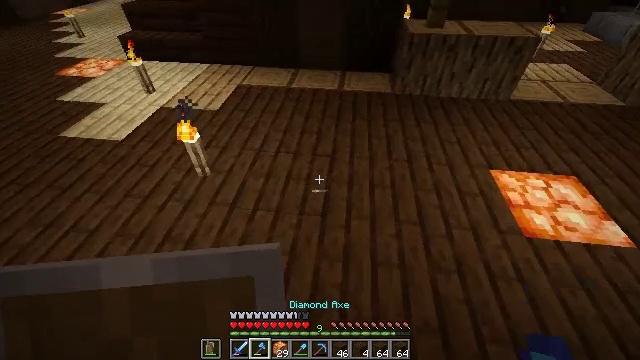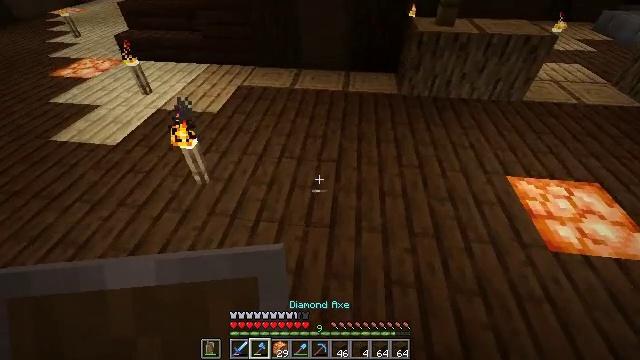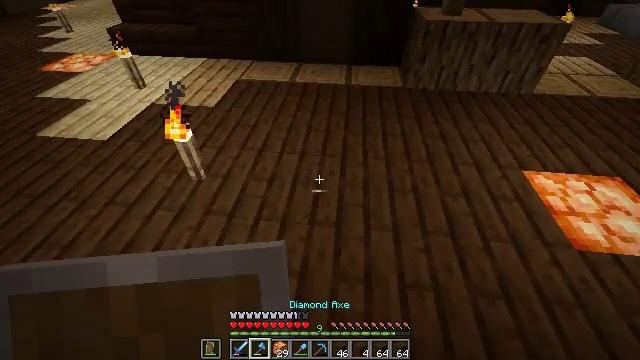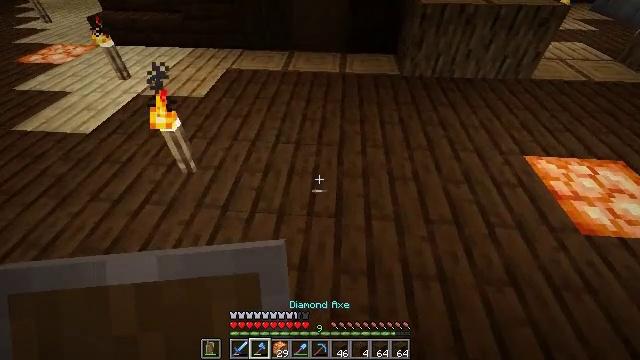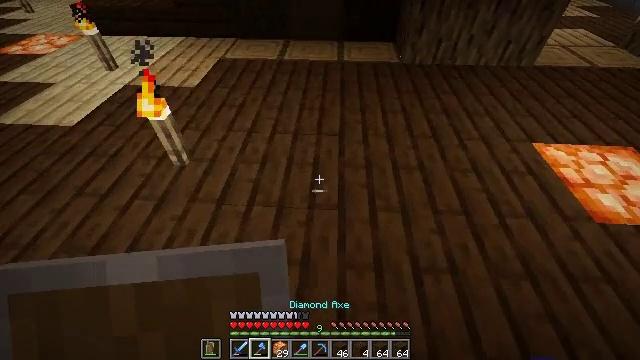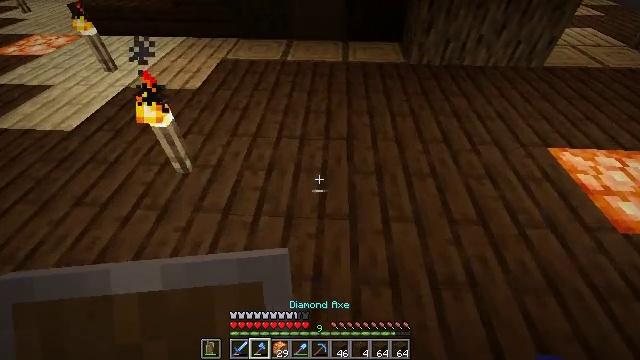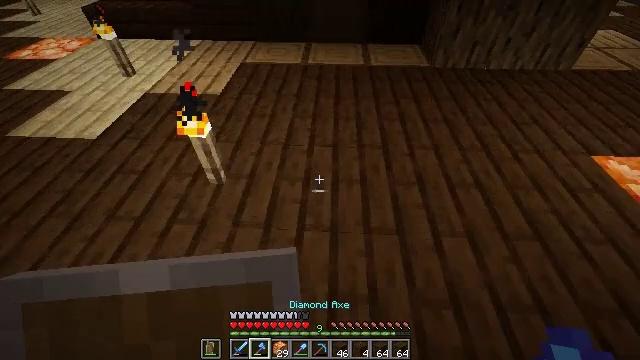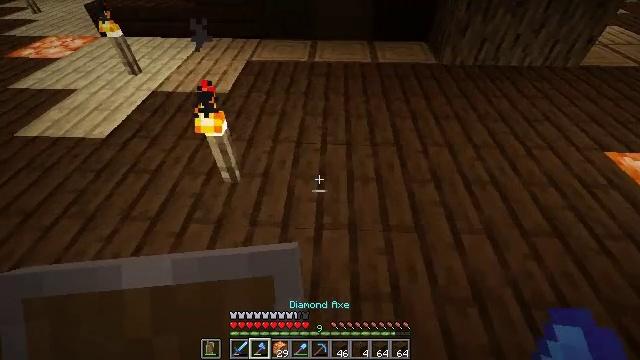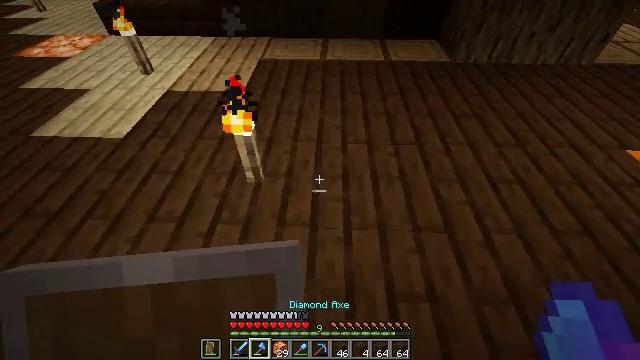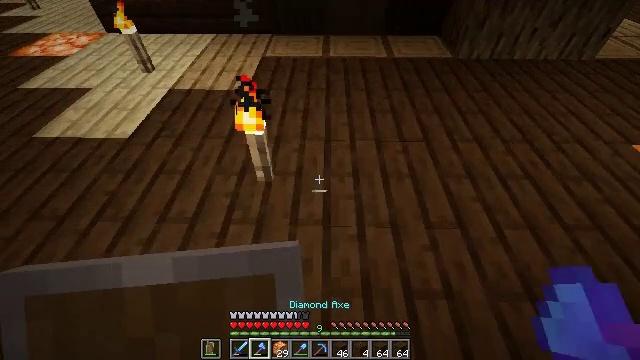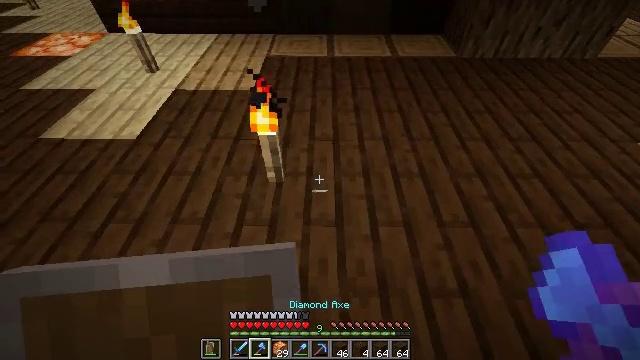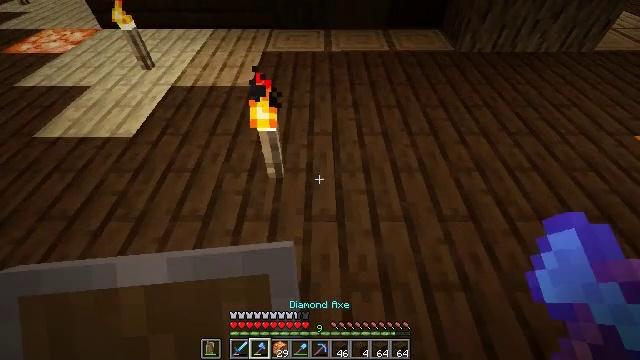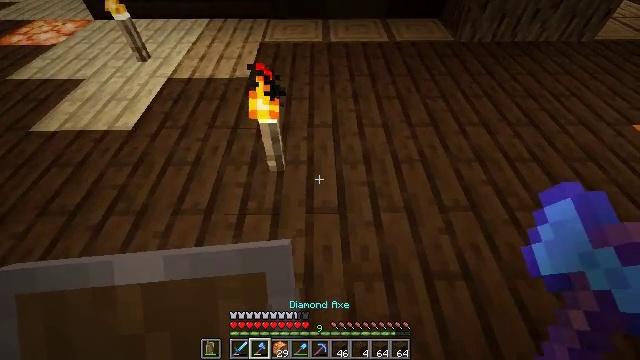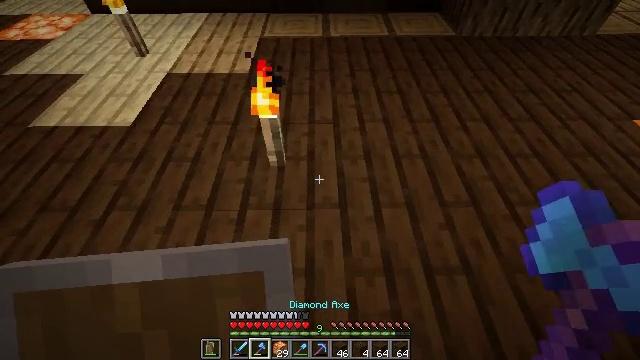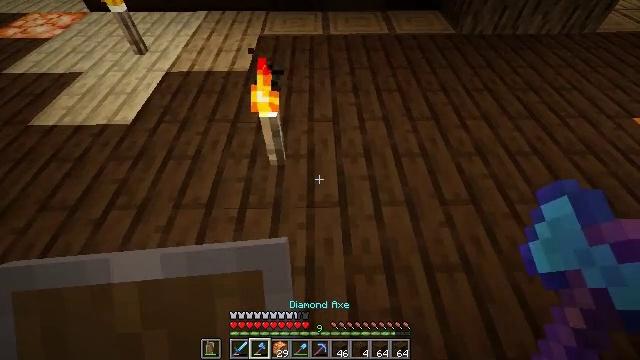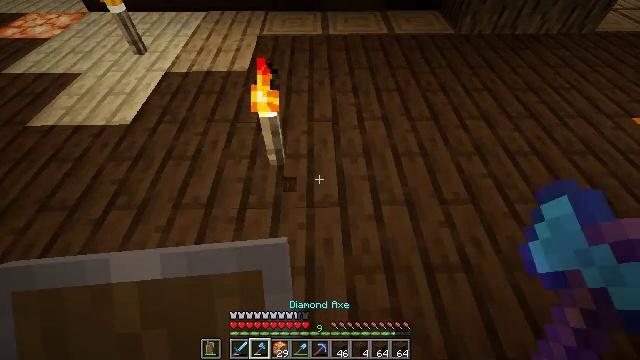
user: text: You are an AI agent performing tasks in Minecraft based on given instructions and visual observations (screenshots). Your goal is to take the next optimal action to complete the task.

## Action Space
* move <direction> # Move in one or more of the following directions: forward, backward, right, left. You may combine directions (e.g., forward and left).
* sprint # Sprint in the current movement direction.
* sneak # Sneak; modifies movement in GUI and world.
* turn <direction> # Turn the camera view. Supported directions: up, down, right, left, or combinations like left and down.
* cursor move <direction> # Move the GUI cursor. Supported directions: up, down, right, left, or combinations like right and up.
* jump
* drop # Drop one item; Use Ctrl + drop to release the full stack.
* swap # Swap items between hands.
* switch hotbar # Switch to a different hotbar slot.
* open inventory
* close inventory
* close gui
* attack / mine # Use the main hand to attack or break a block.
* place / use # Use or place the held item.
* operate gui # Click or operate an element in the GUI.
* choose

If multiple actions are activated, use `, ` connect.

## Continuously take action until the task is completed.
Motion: motion action
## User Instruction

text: Gather dark oak slab from the structure.
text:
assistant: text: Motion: move forward and move left
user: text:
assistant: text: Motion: move forward and move left
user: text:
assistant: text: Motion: move forward and move left, turn right and down
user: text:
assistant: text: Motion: move forward and move left, turn right and down
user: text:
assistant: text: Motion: move left
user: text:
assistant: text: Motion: move left
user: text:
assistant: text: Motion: move left
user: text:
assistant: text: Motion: move left
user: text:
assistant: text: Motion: turn right
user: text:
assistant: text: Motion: no_op
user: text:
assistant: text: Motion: no_op
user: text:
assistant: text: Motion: turn down
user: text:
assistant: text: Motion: no_op
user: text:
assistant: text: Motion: no_op
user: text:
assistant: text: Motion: attack / mine
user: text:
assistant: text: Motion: attack / mine
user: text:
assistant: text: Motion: attack / mine
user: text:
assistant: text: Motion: attack / mine
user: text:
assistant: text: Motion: attack / mine
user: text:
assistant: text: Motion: attack / mine
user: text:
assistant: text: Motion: turn up, attack / mine
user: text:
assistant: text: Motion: turn up, attack / mine
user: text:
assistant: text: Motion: turn up, attack / mine
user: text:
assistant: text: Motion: turn up, attack / mine
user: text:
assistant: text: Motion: attack / mine